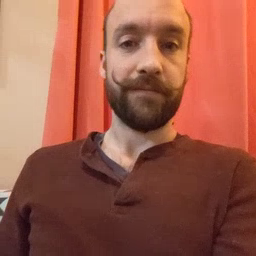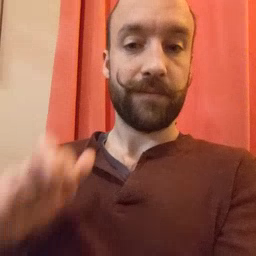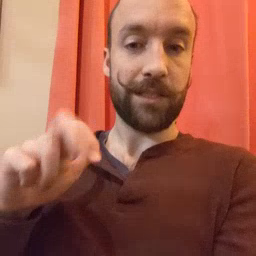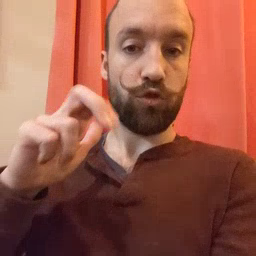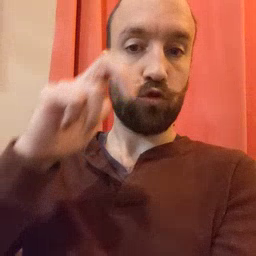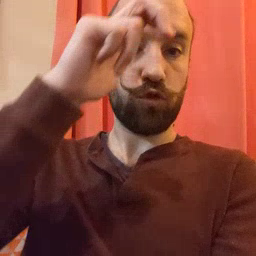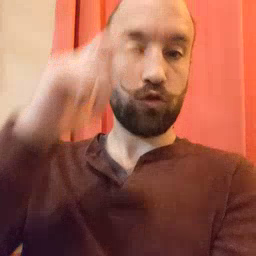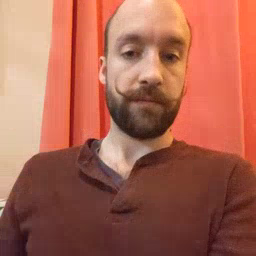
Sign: stairs